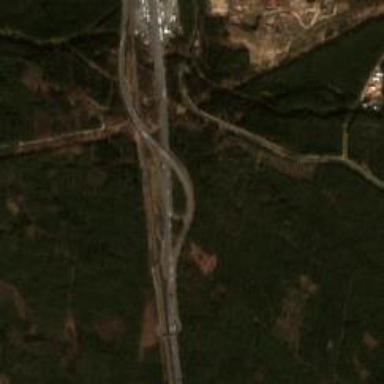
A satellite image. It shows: Motorway area.